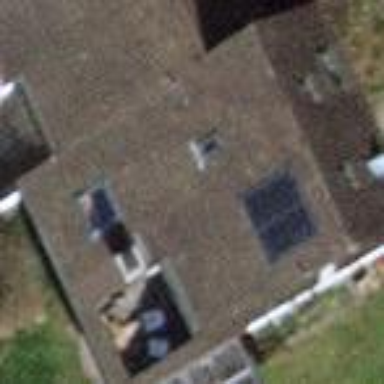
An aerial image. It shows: Terrace building.